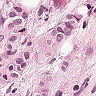
Metastatic tissue present: yes